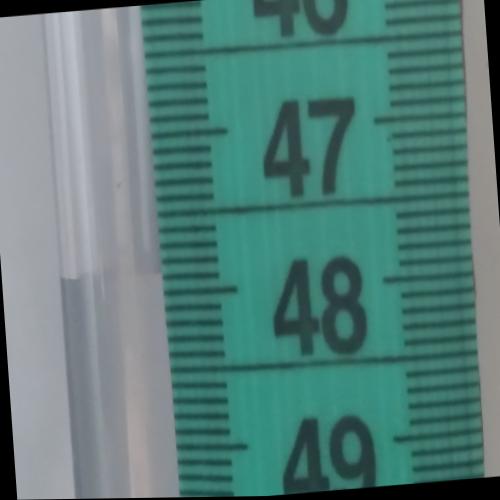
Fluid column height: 47.9 cm